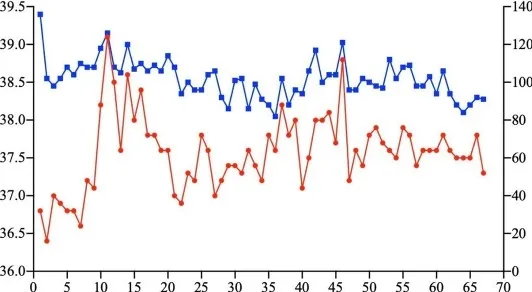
Daily maximal temperature and heart rate (HR) of the patient during his stay in hospital. PBD Post-burn day.
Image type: electrography (ekg)